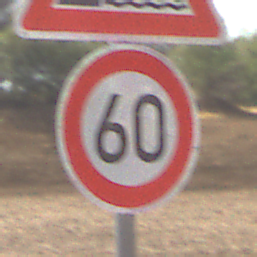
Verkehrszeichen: Geschwindigkeit60
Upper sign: Ufer
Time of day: MorningAfternoon
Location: Outdoor (Nature)
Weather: PartlyCloudy
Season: NotSpecified
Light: Natural